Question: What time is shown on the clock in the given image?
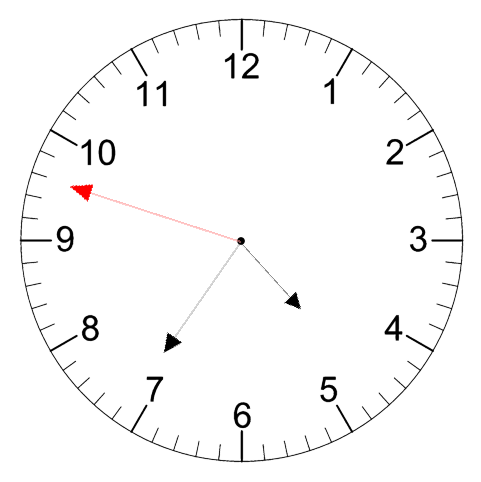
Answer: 04:35:48